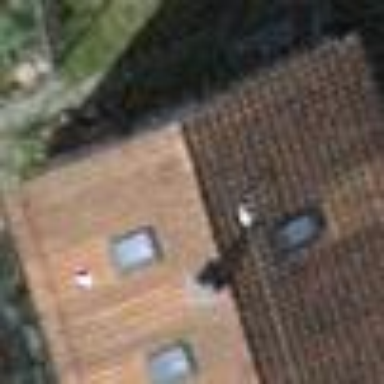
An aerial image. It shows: Beige house with gabled roof covered in roof tiles of orangered color. The roof is oriented across the building.